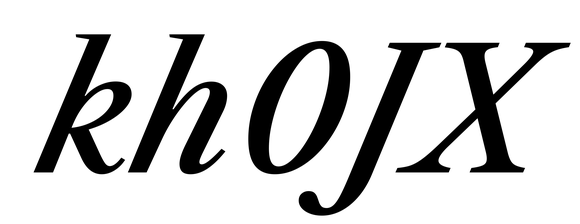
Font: LibreCaslonText-Italic_Medium_Italic